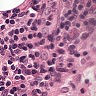
Metastatic tissue present: no